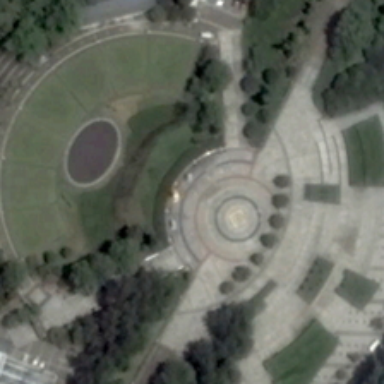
Large square center fan shaped flower beds .